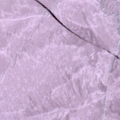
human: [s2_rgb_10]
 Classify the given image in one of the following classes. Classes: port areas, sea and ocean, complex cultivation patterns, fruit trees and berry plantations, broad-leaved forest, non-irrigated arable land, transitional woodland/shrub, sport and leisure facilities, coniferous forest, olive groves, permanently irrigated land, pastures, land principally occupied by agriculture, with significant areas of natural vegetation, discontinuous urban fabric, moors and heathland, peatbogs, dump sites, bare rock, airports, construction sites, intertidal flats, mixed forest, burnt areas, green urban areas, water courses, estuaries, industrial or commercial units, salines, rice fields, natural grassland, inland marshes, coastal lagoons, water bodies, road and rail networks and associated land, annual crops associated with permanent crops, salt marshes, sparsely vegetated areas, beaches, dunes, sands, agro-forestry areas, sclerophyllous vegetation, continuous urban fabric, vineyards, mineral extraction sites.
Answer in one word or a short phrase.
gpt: sea and ocean